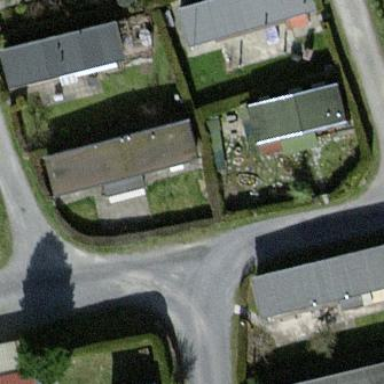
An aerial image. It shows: Static caravan building.